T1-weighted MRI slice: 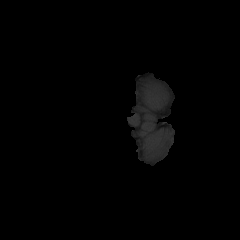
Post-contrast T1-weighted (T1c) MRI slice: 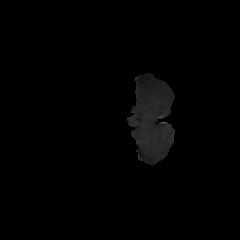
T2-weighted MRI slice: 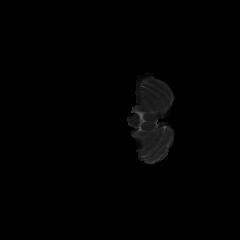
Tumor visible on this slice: no